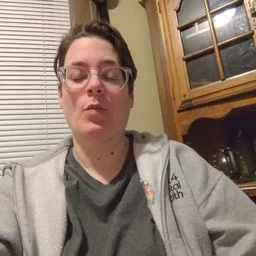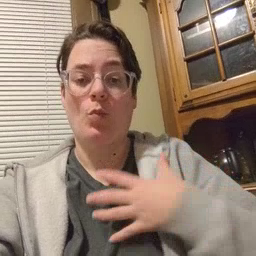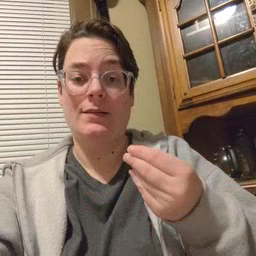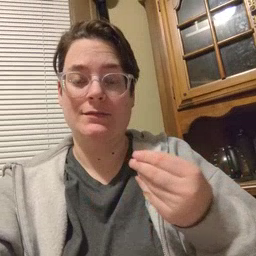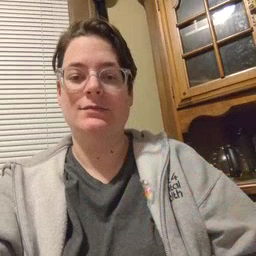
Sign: white